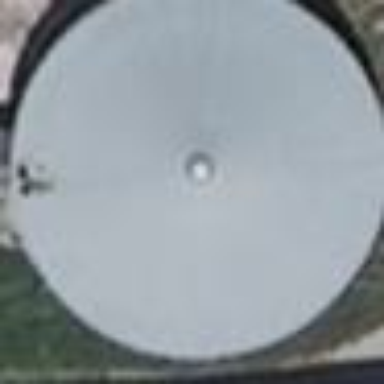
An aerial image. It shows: Building with storage tank.